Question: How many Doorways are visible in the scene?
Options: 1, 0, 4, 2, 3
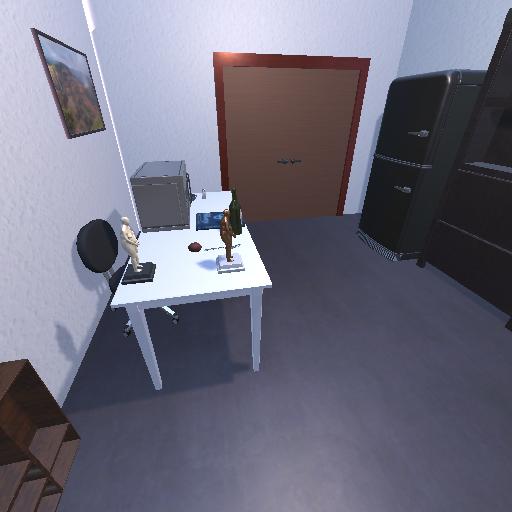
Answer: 1